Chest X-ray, AP view. Patient: 36 years old, sex F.
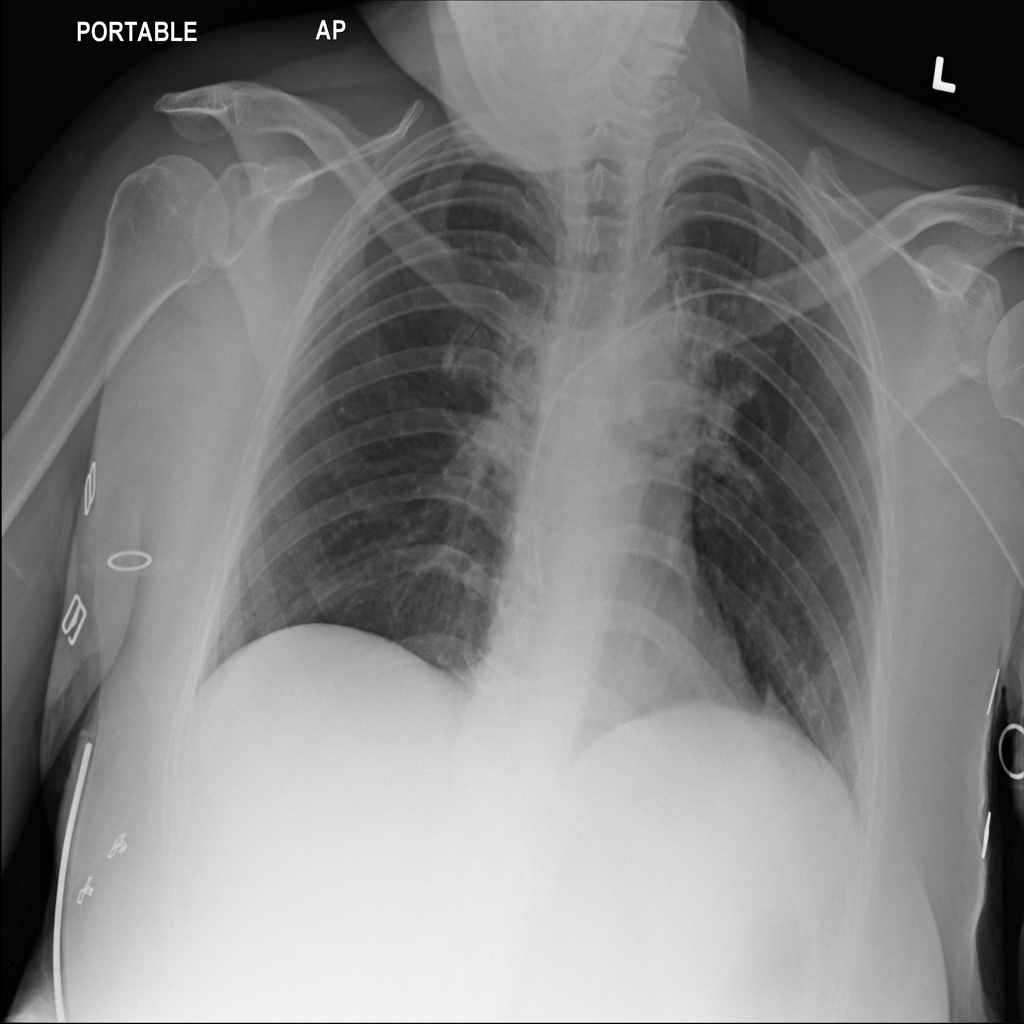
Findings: No Finding